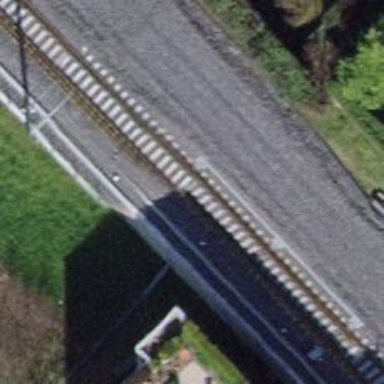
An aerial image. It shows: Railway switch.